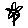
Label: flower